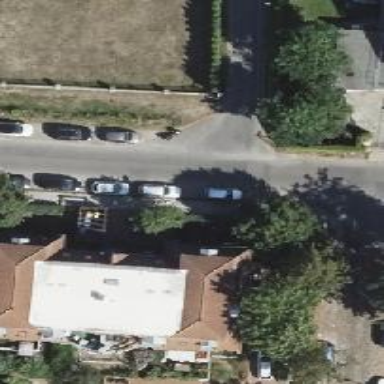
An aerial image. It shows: Asphalt road in residential area.